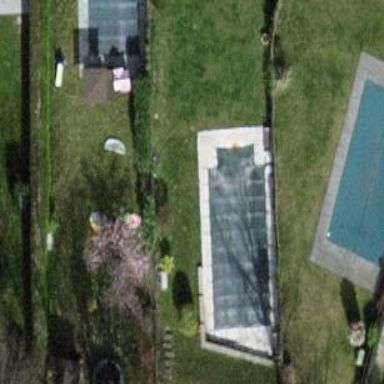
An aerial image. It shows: Garden enclosed by fence.